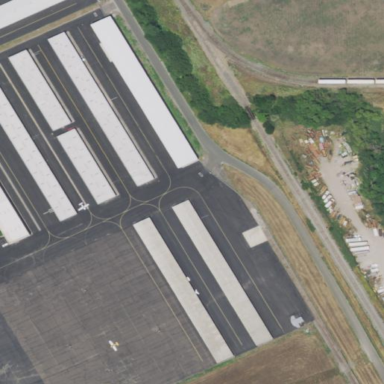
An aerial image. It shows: Building designed as airport hangar.